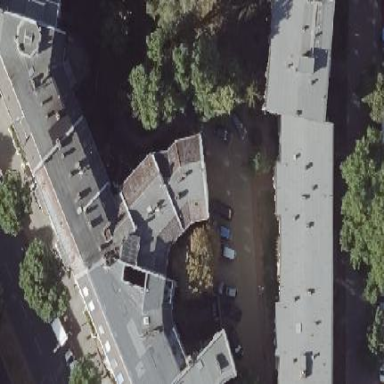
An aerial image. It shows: Part of building.